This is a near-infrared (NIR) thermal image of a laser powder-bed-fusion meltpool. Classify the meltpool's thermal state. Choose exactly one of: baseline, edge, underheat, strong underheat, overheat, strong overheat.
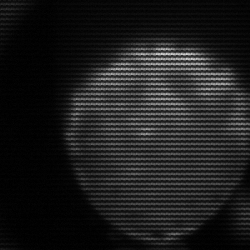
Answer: edge